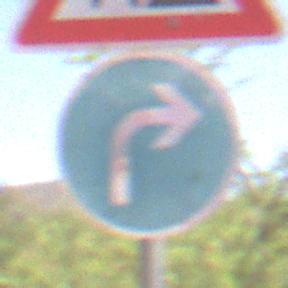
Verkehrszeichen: VorgeschriebeneFahrtrichtungRechts
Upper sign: Arbeitsstelle
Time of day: Midday
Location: Outdoor (RoadRail)
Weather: Clear
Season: NotSpecified
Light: Natural